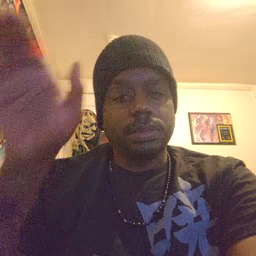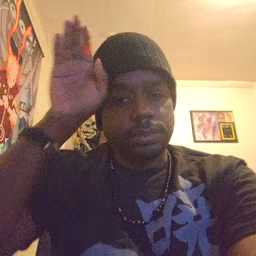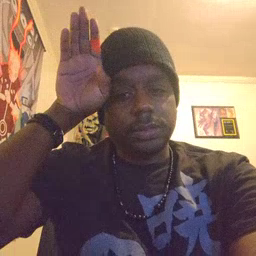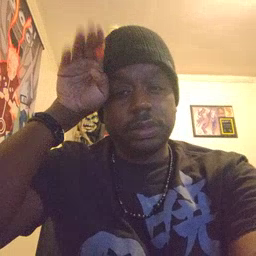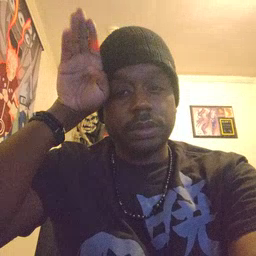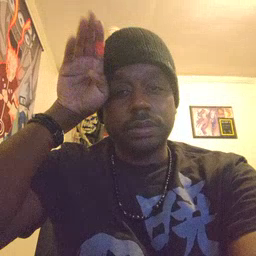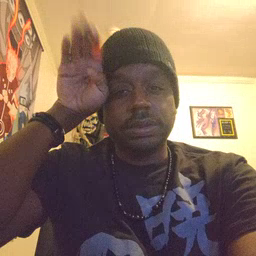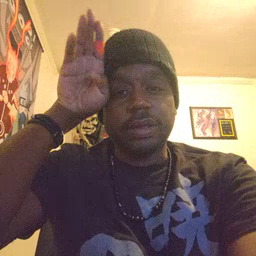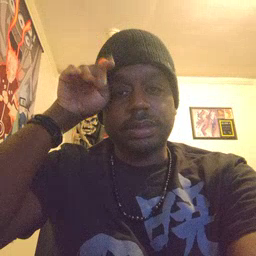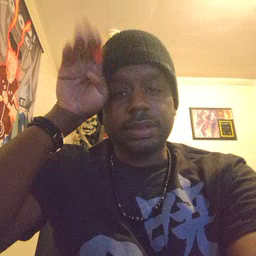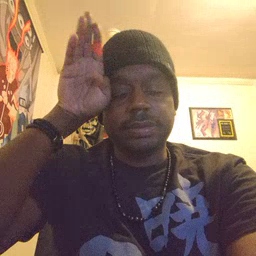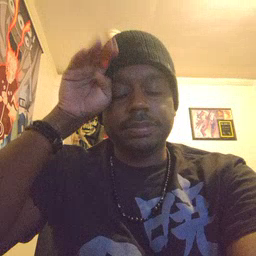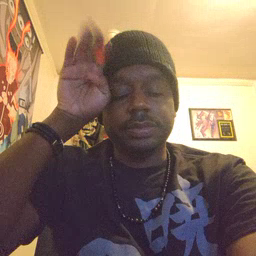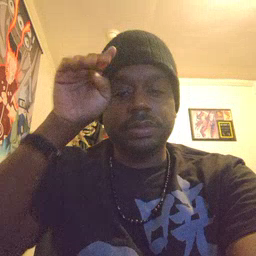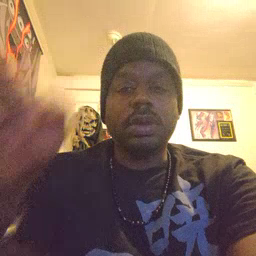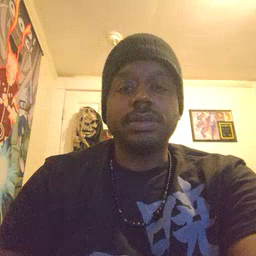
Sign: donkey